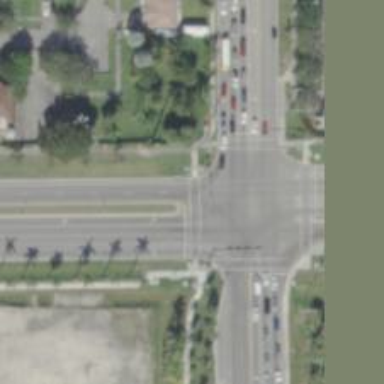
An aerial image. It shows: Uncontrolled road crossing with line markings.